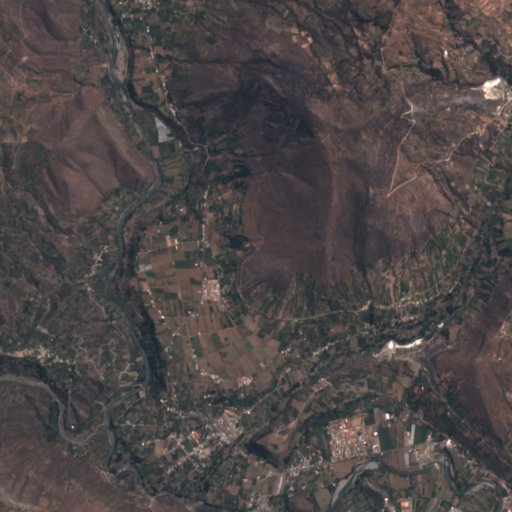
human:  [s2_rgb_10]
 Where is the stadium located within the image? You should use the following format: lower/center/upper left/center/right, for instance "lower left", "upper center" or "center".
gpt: The stadium is located in the lower left of the image.
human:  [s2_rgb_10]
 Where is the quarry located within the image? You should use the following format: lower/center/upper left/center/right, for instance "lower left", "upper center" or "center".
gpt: There is no quarry in the image.